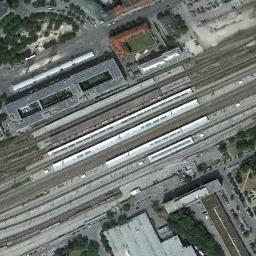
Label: railway_station